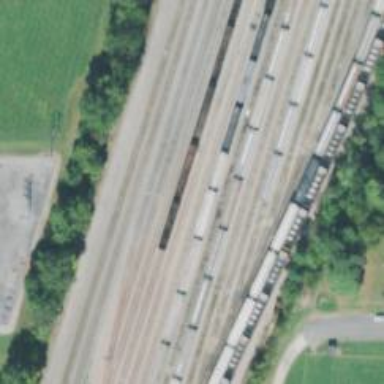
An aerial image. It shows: Railway yard used for servicing trains.